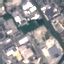
Land use / land cover: Industrial